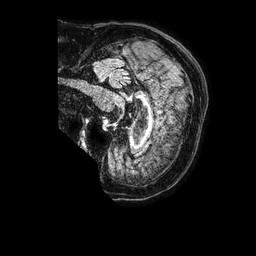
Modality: FLAIR
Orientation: sagittal
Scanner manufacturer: philips
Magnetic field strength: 1.5 T
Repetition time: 4.8 s
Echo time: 0.3 s